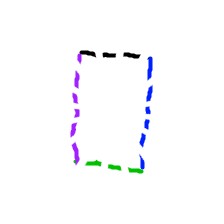
Shape: rectangle